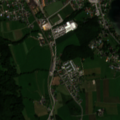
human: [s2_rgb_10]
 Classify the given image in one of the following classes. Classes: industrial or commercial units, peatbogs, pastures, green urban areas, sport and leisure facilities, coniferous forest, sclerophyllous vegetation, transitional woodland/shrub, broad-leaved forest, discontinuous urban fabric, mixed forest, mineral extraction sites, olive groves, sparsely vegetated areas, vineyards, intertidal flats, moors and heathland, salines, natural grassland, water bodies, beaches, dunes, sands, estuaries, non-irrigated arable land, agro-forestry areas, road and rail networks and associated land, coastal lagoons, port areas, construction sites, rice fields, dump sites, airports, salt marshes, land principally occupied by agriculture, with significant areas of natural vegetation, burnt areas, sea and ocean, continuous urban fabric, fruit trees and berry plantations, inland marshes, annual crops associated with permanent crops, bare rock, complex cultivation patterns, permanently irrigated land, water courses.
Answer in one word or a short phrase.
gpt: discontinuous urban fabric, pastures, land principally occupied by agriculture, with significant areas of natural vegetation, coniferous forest, water bodies